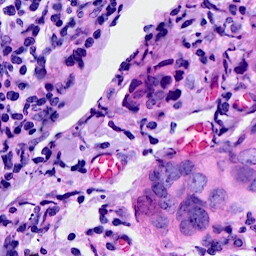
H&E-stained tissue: Breast